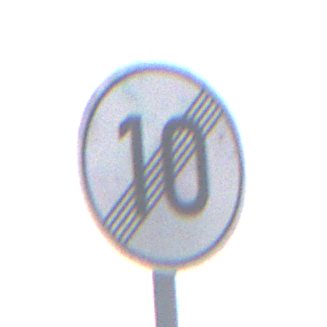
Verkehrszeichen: EndeGeschwindigkeit10
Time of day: Midday
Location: Outdoor (Nature)
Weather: PartlyCloudy
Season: NotSpecified
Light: Natural